Aerial crown-view tile of a tropical tree (Barro Colorado Island, Panama), acquired 20250124:
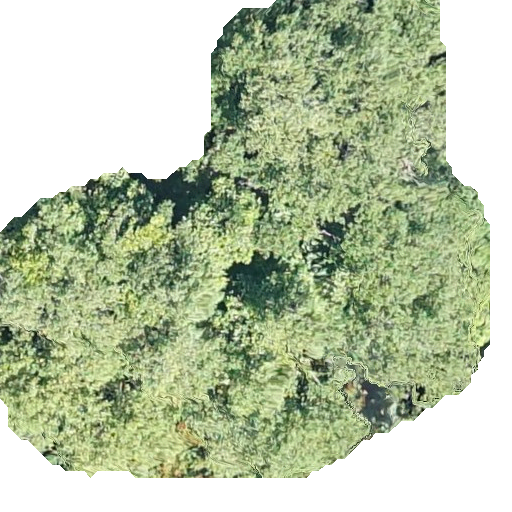
Species: Hieronyma alchorneoides
GBIF accepted scientific name: Hieronyma alchorneoides
Crown area: 269.033 m²